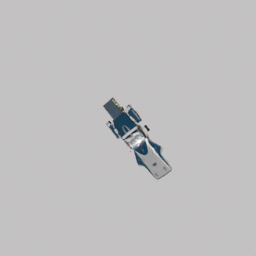
Label: mechanical